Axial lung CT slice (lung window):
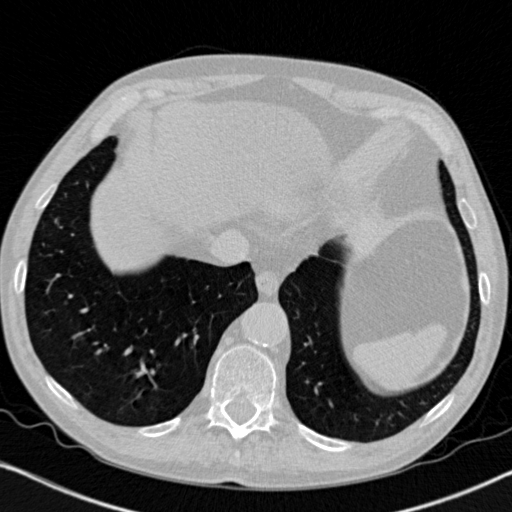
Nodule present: no